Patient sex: F
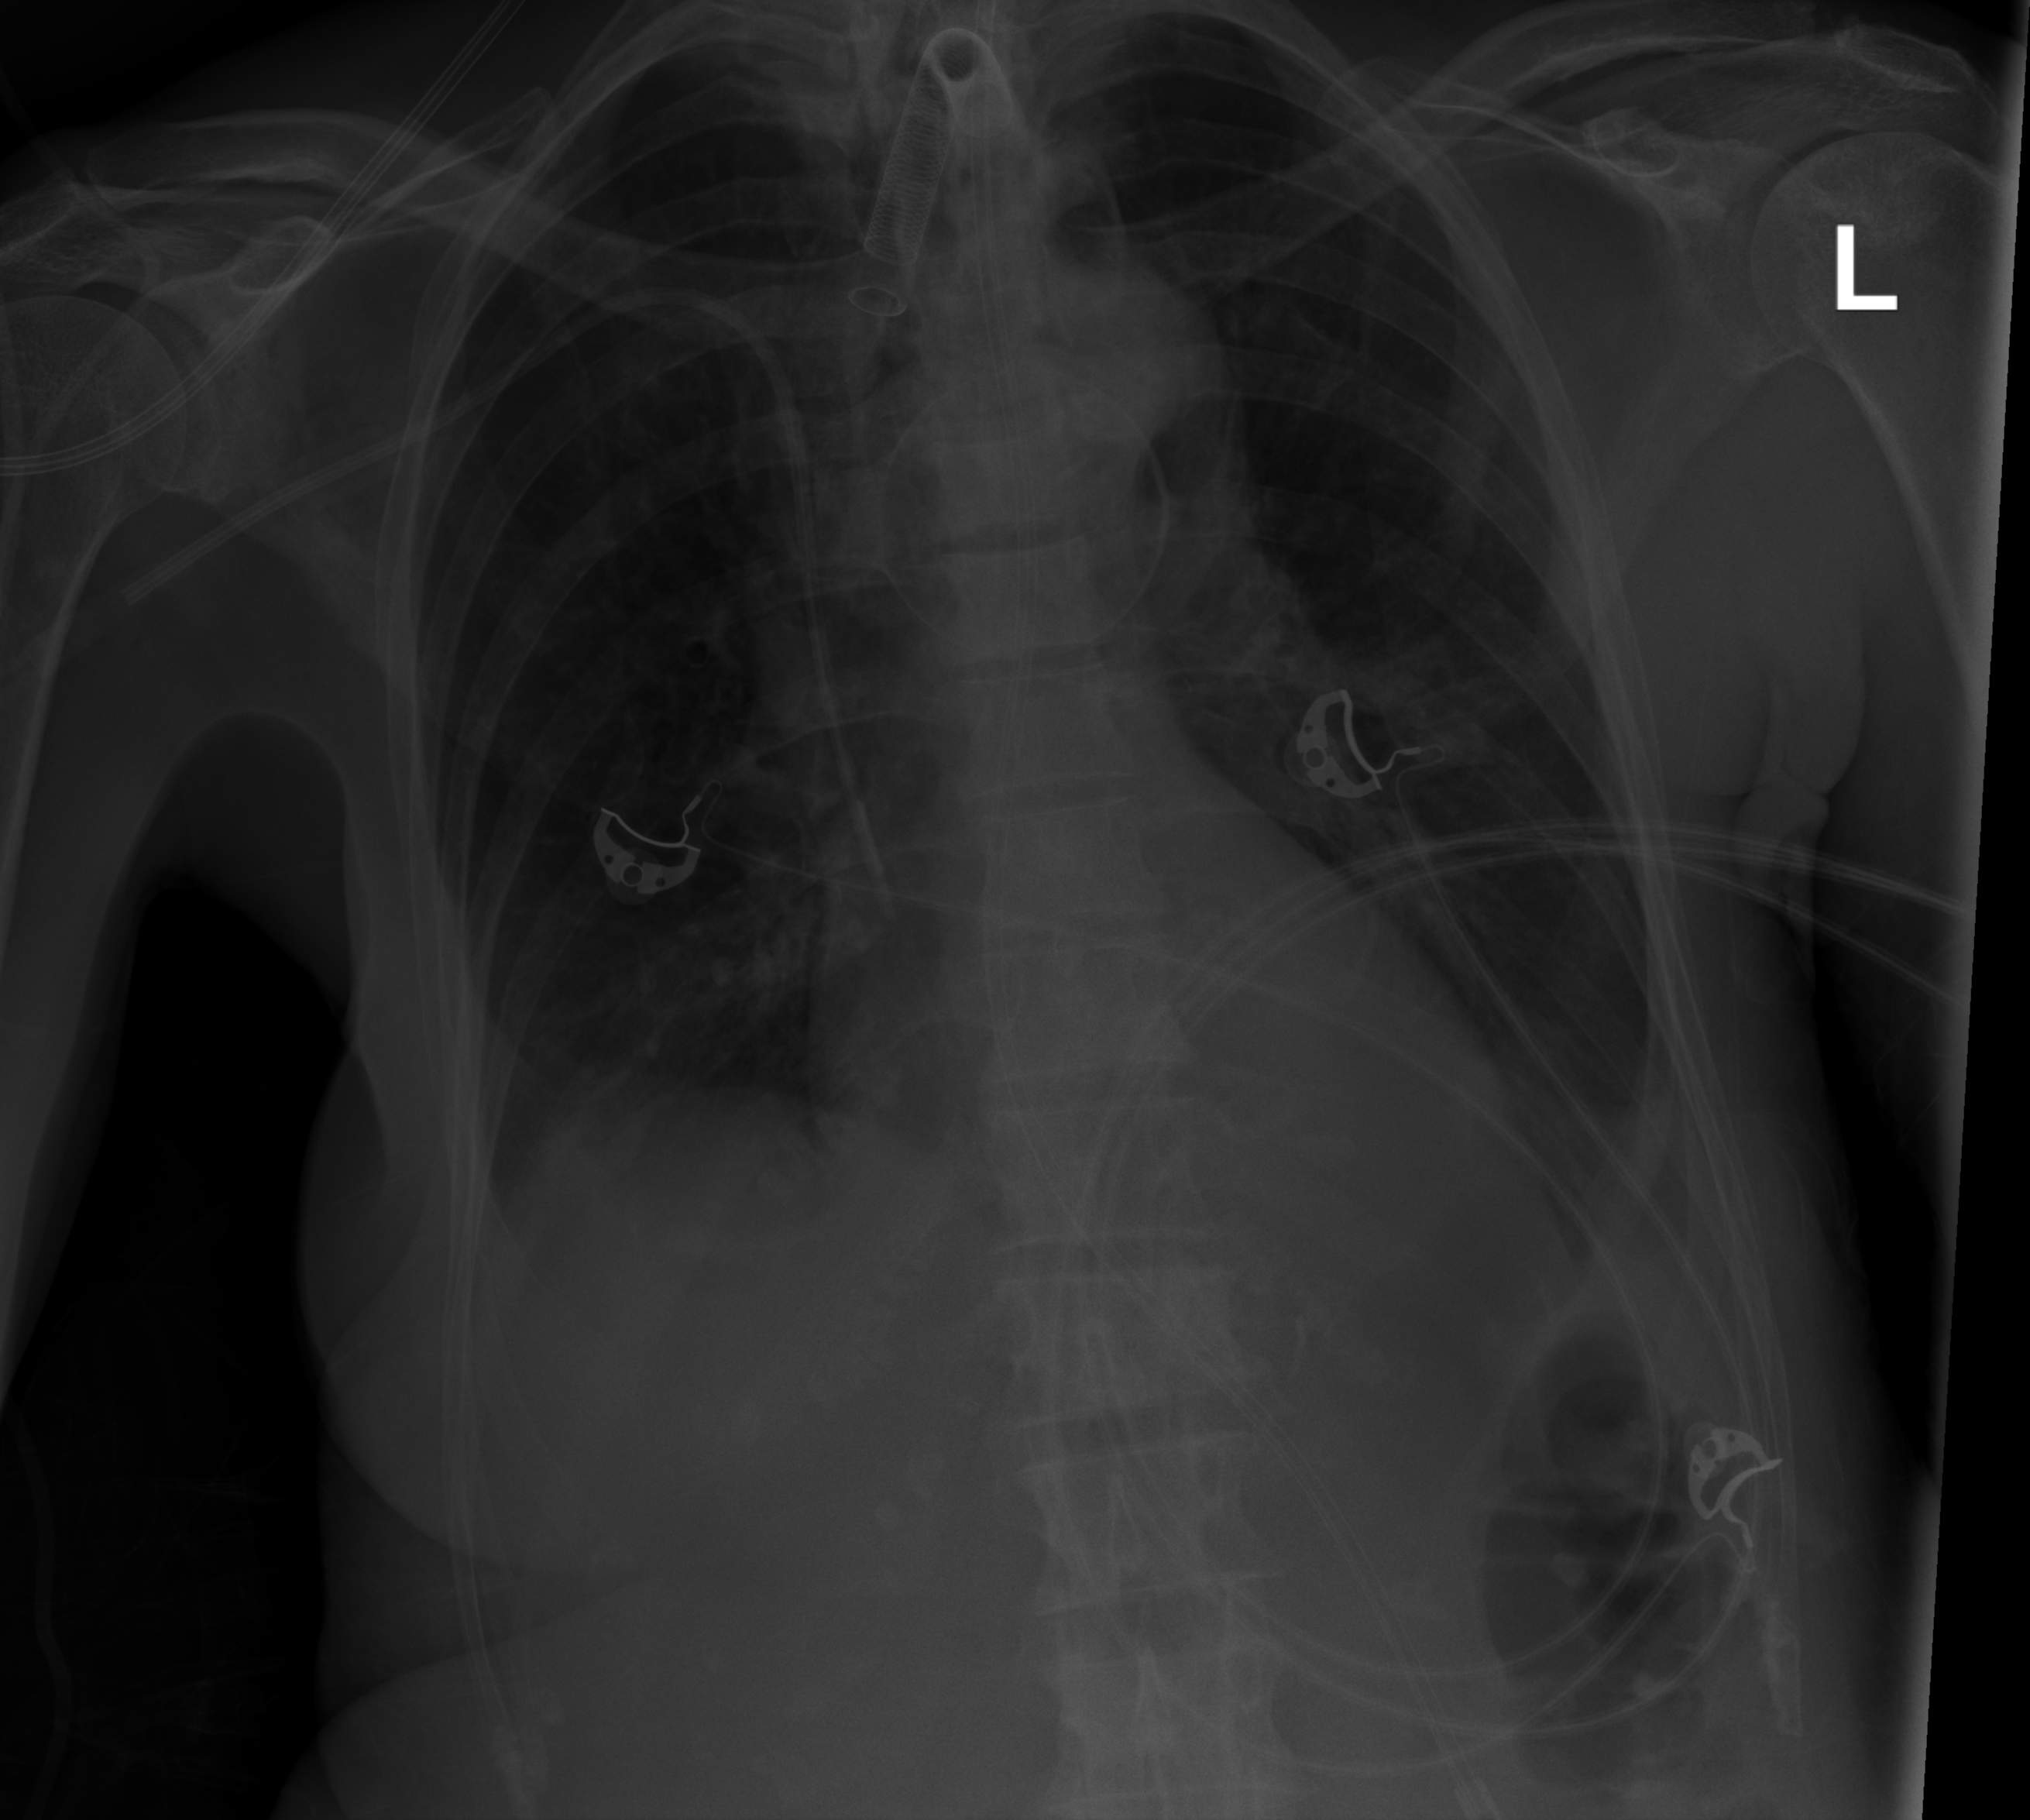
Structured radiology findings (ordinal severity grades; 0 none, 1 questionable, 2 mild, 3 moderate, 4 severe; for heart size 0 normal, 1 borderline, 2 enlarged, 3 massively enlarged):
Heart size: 0
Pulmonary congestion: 0
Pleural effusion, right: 2
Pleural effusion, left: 2
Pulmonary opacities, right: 0
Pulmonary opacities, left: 0
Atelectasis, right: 0
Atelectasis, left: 0